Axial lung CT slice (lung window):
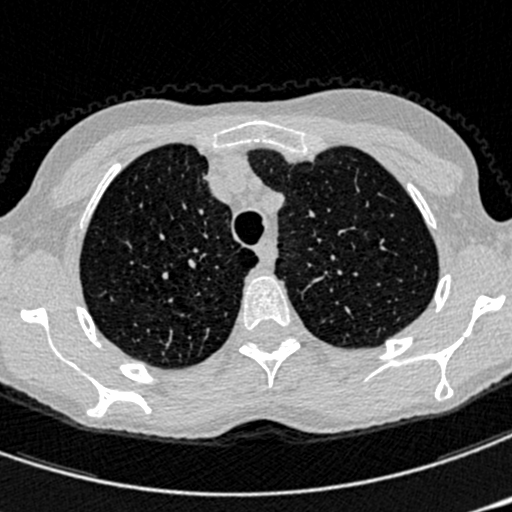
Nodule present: no